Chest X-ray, AP view. Patient: 50 years old, sex M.
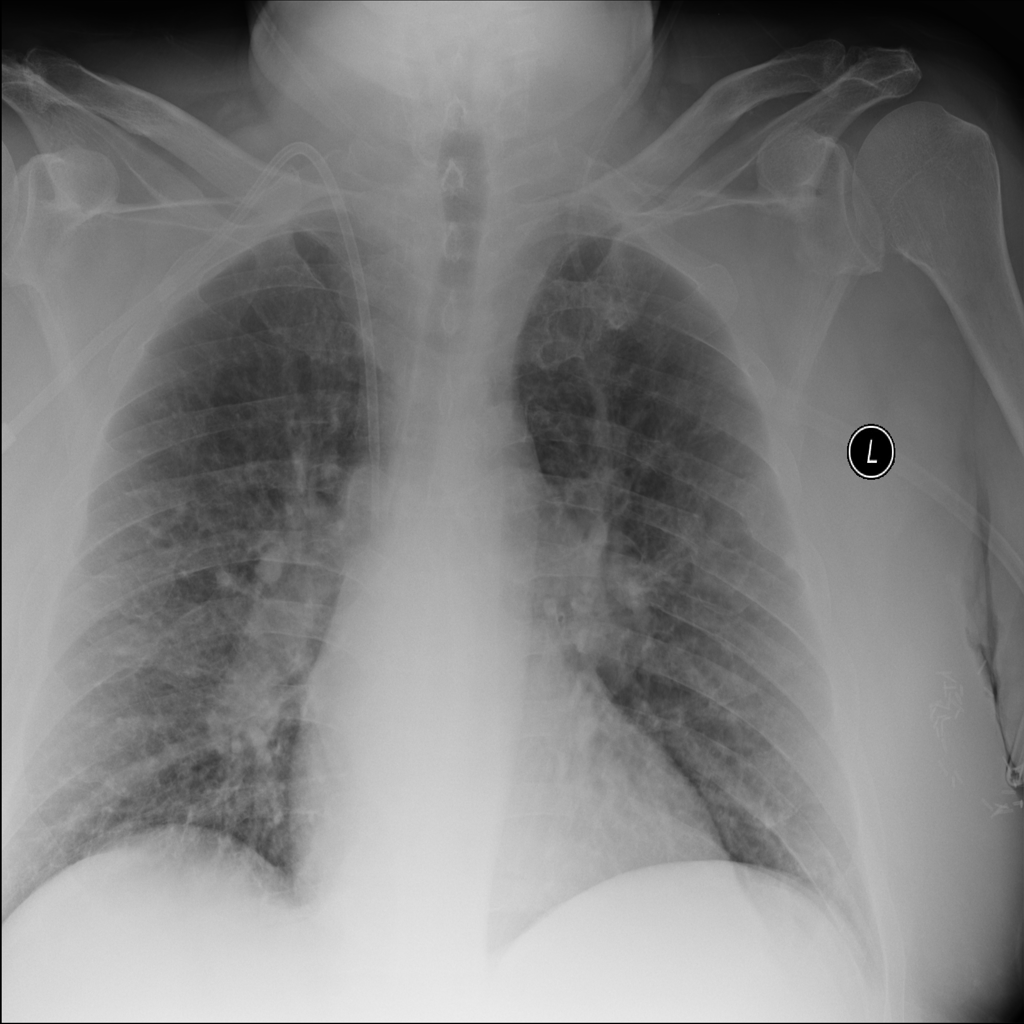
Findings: No Finding